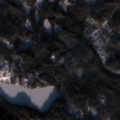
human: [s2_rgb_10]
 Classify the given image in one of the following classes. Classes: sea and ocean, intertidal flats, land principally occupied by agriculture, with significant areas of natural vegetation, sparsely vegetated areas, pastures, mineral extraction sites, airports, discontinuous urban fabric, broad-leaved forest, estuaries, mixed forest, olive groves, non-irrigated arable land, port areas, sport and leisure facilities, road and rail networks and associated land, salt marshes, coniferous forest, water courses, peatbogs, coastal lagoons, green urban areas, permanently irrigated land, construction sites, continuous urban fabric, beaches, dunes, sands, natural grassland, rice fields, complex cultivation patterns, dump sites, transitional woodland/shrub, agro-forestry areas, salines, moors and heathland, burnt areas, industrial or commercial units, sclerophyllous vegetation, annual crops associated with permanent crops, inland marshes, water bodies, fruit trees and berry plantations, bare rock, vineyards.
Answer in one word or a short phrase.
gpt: coniferous forest, mixed forest, transitional woodland/shrub